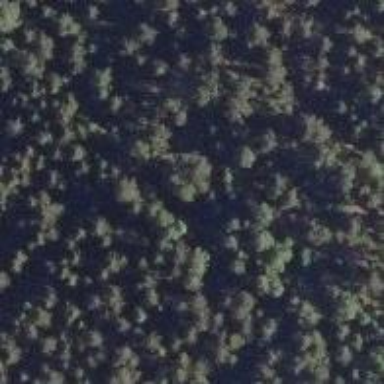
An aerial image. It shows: Forest area.